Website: apple
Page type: orders-overview
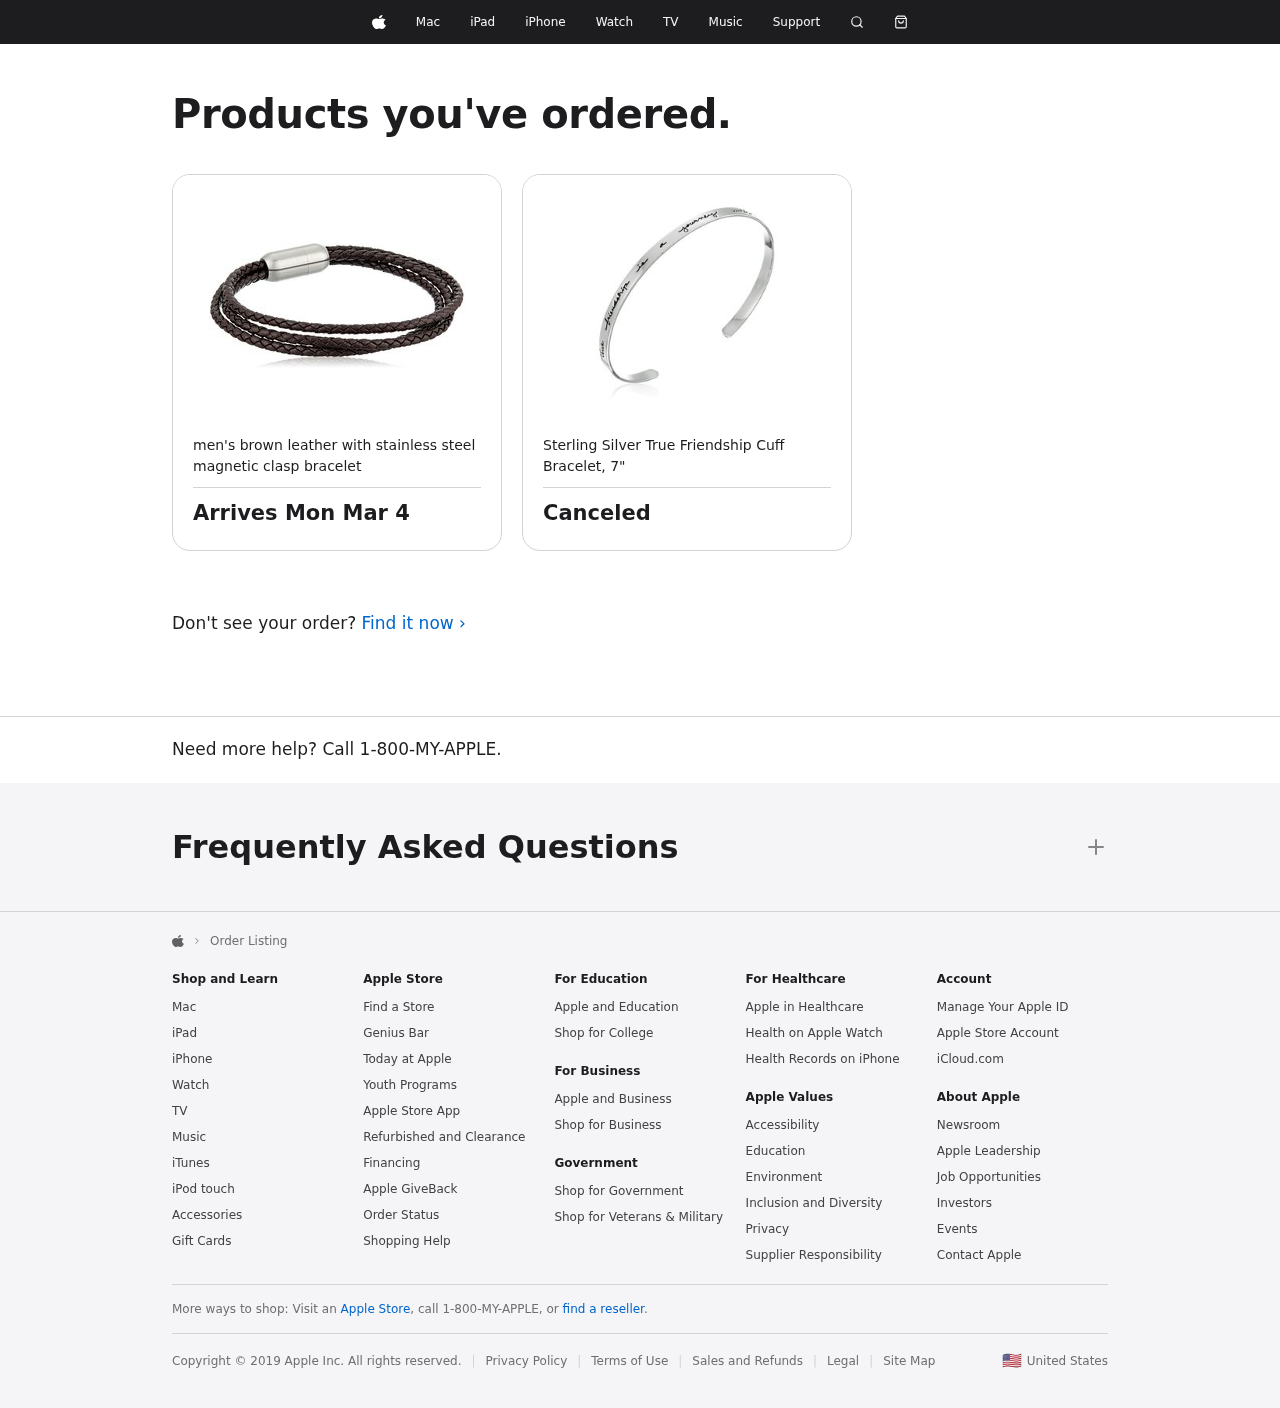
Product elements: key: PRODUCT1_NAME
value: men's brown leather with stainless steel magnetic clasp bracelet
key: PRODUCT2_NAME
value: Sterling Silver True Friendship Cuff Bracelet, 7"
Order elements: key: ORDER_DELIVERY_DATE
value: Arrives Mon Mar 4